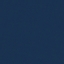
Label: SeaLake